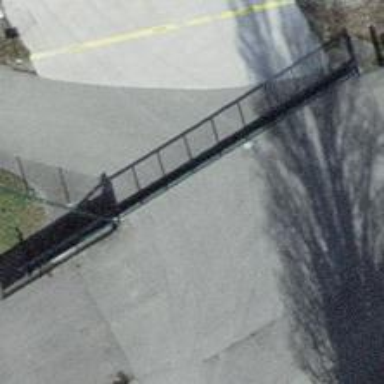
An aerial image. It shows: Gate.